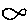
Label: fish